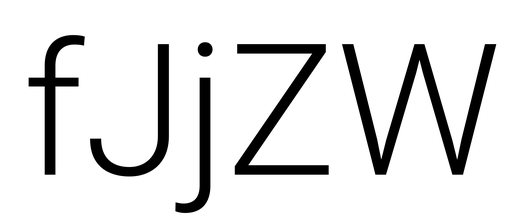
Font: Roboto_Light